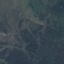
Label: HerbaceousVegetation